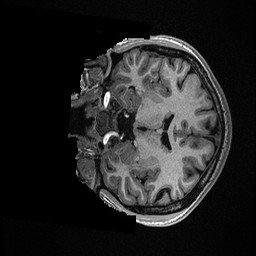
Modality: T1w
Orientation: coronal
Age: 24
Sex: female
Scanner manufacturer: ge
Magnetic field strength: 3 T
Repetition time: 0.006952 s
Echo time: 0.00292 s